Interaction volume radius: 5 \u00c5
Interaction volume height: 10 \u00c5
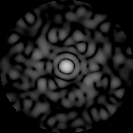
Disorder parameter: 0.8479